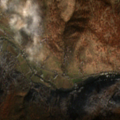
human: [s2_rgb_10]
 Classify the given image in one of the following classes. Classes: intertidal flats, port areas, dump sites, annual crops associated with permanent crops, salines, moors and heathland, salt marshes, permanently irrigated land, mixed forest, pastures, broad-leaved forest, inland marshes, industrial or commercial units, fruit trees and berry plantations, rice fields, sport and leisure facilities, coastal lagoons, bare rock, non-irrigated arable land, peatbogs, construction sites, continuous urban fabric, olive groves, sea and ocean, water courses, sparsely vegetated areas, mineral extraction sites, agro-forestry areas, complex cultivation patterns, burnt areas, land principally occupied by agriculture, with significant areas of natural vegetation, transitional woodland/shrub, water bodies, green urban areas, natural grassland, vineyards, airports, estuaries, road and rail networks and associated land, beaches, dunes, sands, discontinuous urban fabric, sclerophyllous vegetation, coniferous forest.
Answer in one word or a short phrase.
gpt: land principally occupied by agriculture, with significant areas of natural vegetation, broad-leaved forest, natural grassland, transitional woodland/shrub